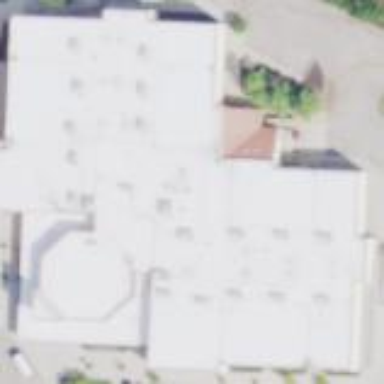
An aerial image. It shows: Cinema building.